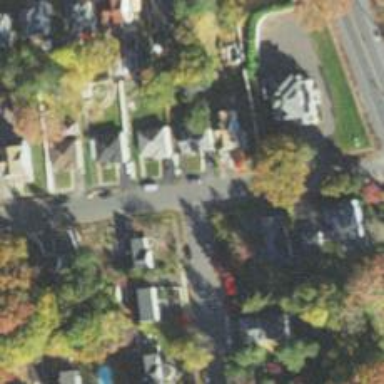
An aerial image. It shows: Residential road.